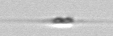
Label: Cylindrotheca_morphotype1